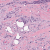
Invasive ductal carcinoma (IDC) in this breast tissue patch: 1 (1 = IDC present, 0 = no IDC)